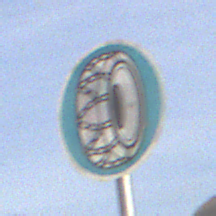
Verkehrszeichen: SchneekettenVorgeschrieben
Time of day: MorningAfternoon
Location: Outdoor (Suburban)
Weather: PartlyCloudy
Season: NotSpecified
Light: Natural